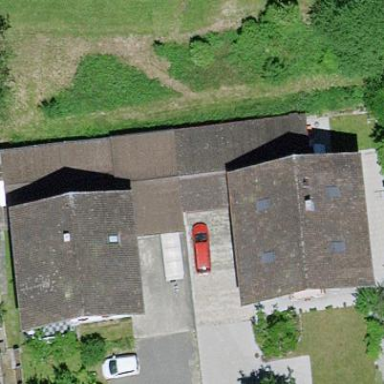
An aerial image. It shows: Garage.